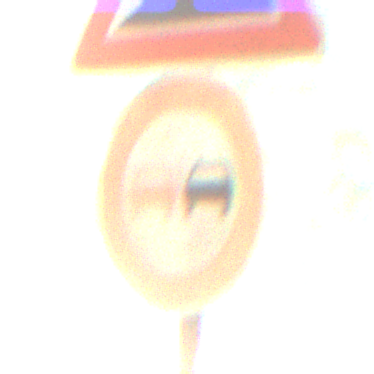
Verkehrszeichen: Ueberholverbot
Zusatzzeichen oben: Steigung10
Umgebung: Indoor, Urban
Tageszeit: Midday
Wetter: NotSpecified
Licht: Natural
Jahreszeit: NotSpecified
Kontrast: MediumContrast